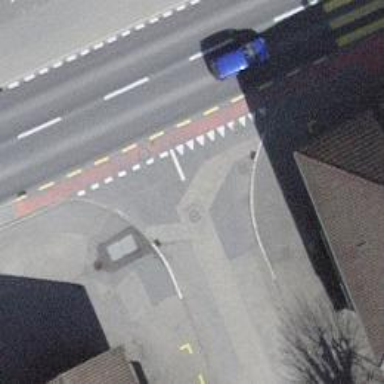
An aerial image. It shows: Marked road crossing.